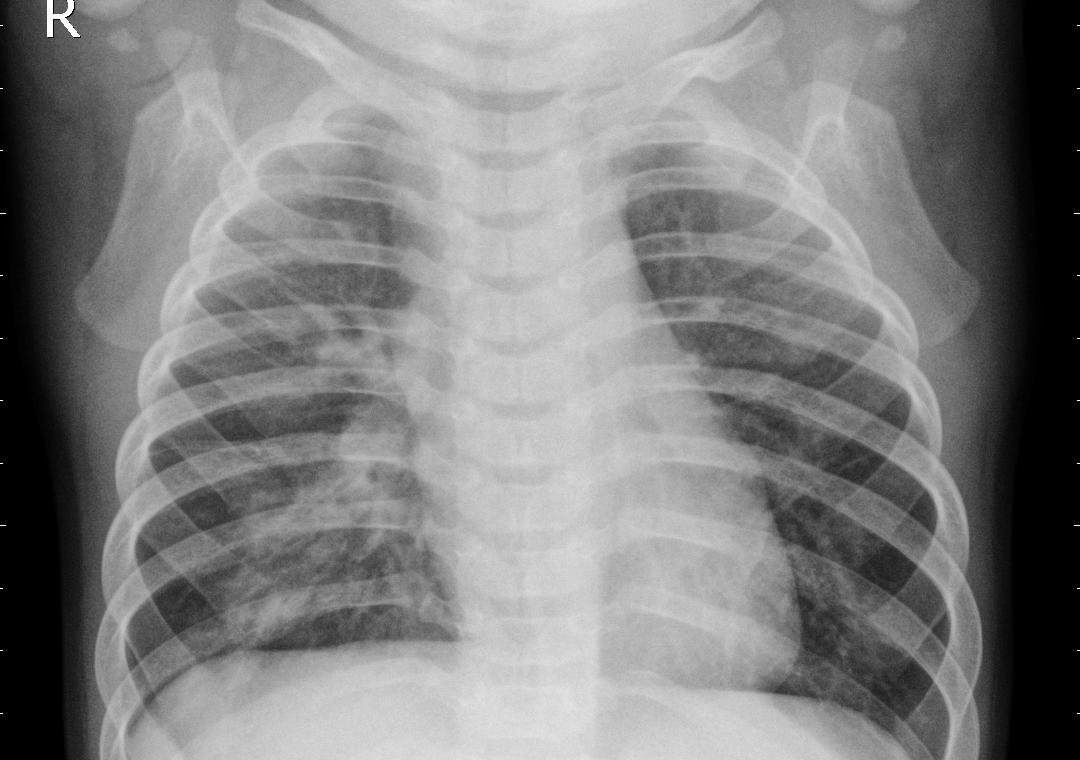
Diagnosis: PNEUMONIA